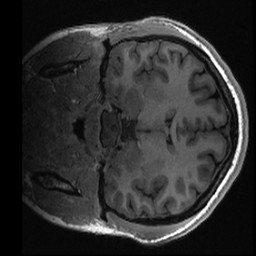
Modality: T1w
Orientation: coronal
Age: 18
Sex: female